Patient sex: F
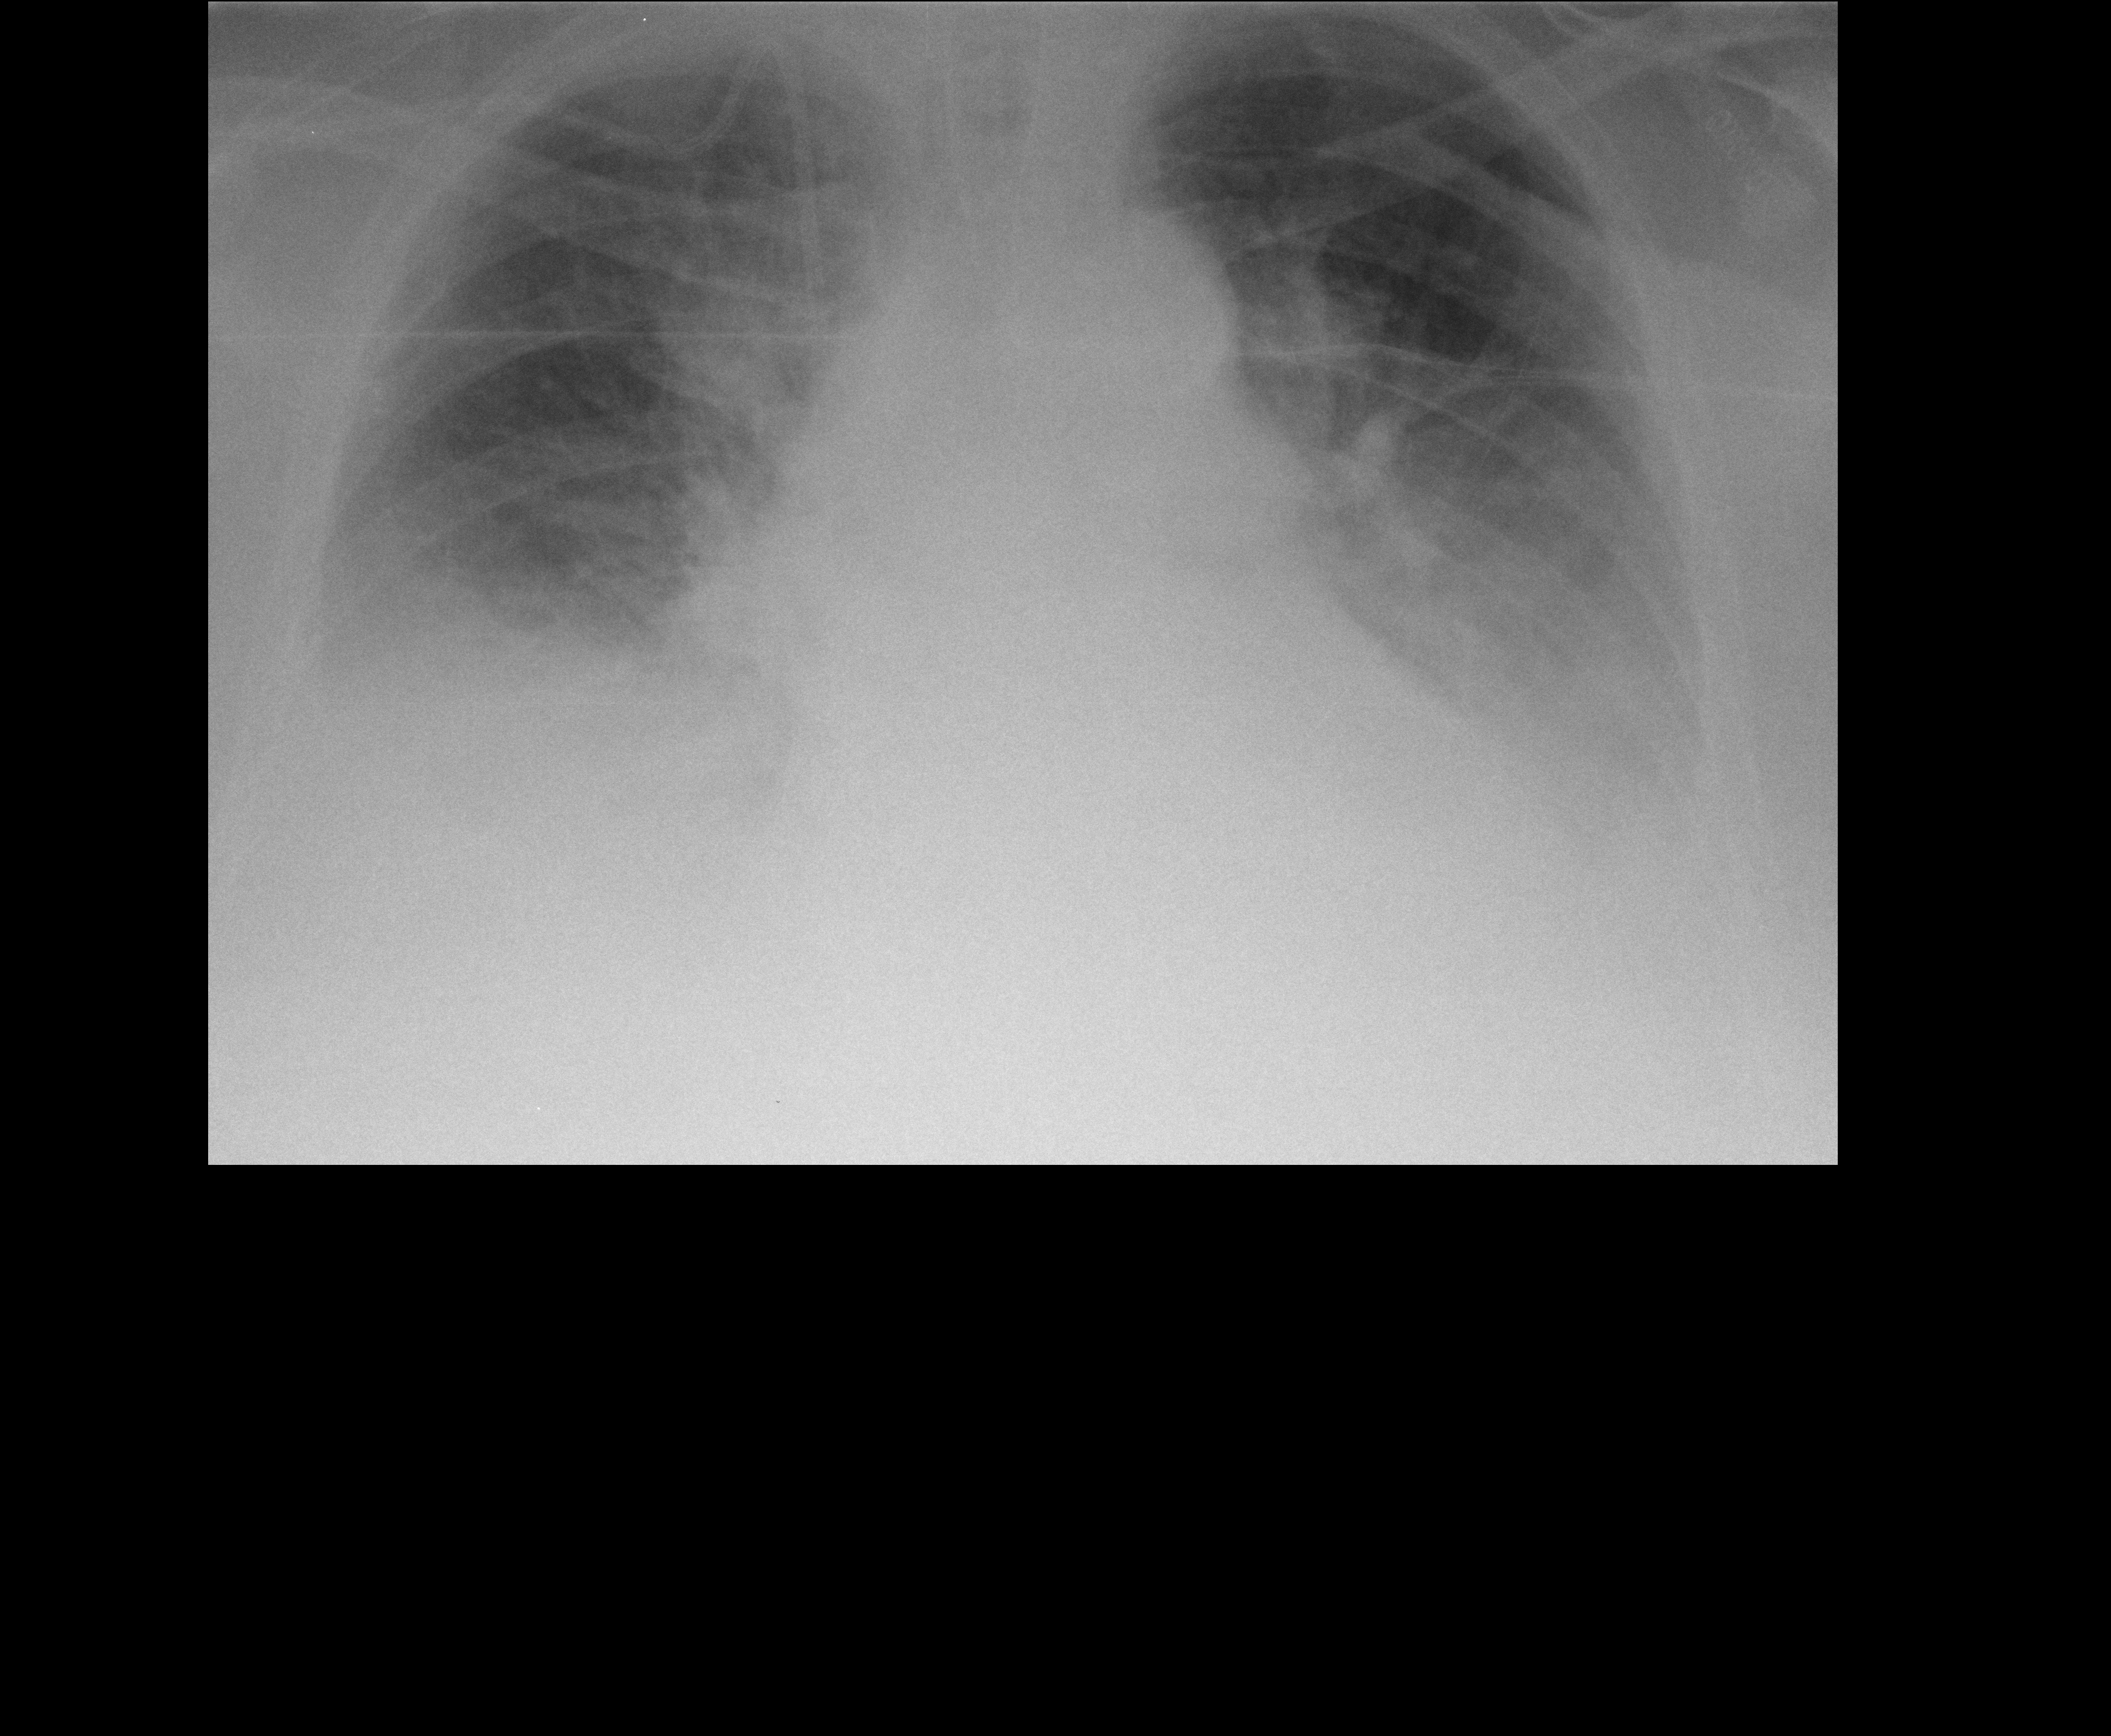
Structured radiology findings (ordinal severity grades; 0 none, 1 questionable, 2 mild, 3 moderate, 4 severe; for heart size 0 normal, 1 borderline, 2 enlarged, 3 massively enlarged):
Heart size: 2
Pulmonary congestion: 3
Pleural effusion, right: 3
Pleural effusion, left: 3
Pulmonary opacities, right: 3
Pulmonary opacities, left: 3
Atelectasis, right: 3
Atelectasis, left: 3